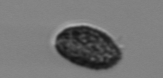
Label: Pseudochattonella_farcimen